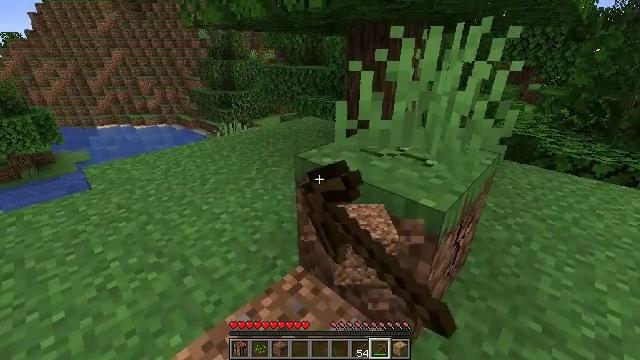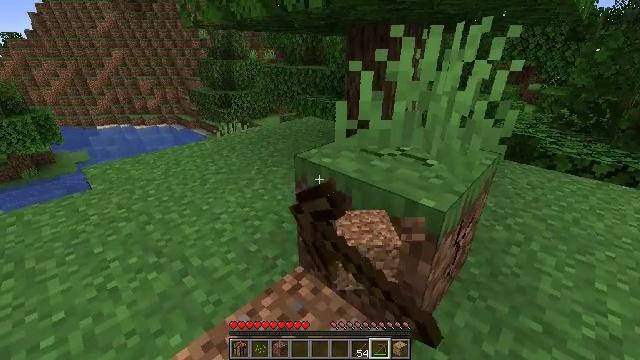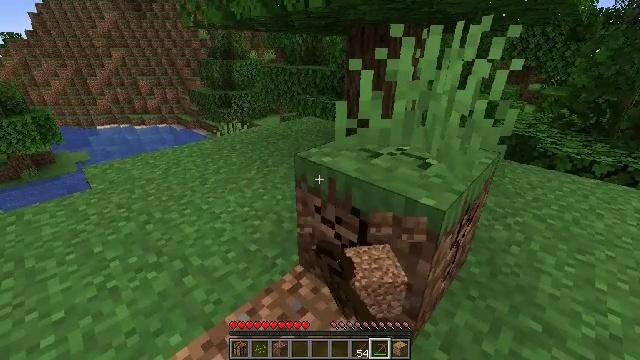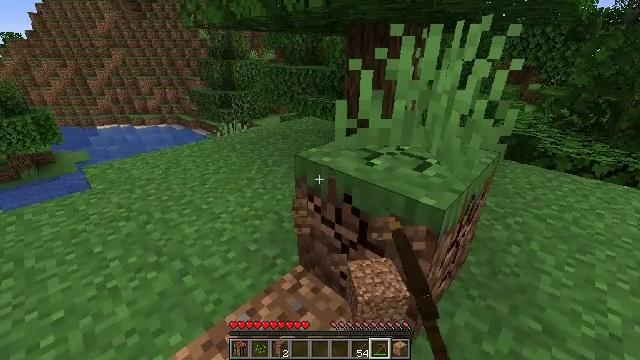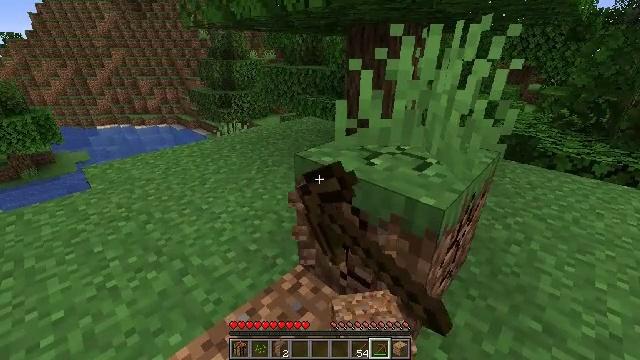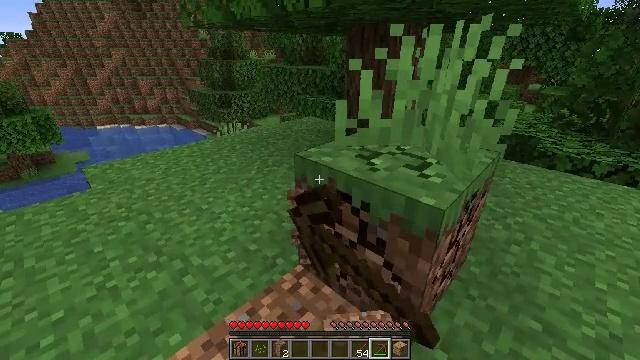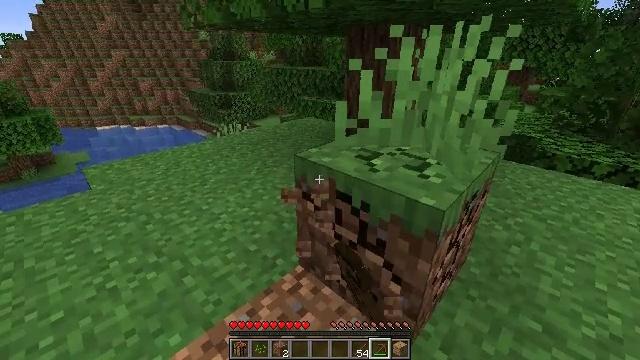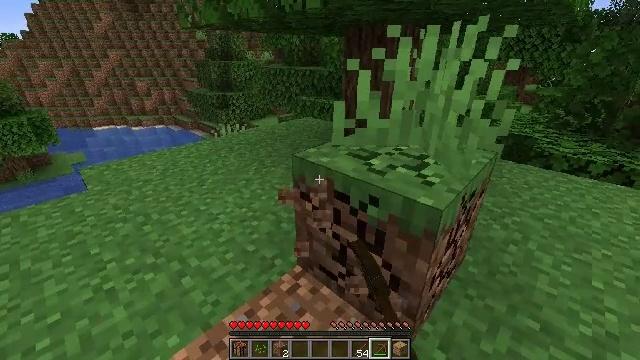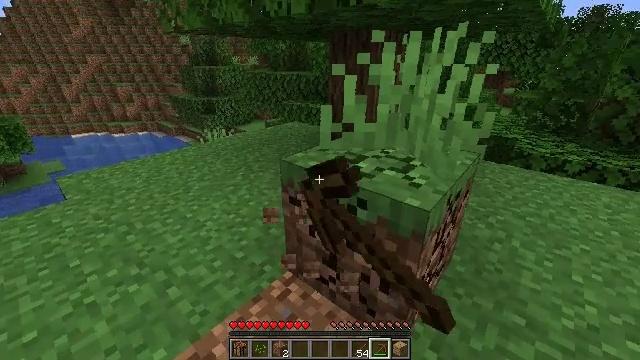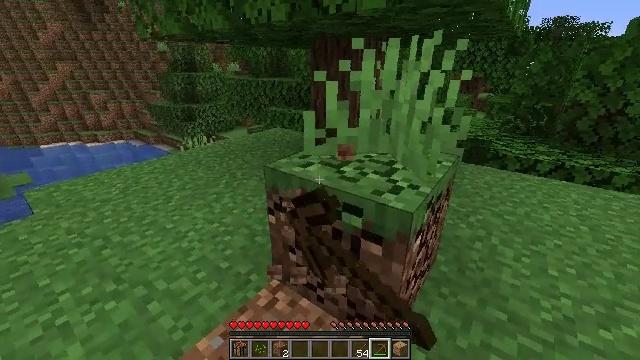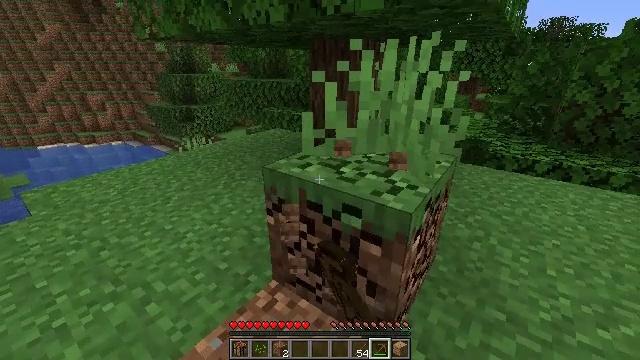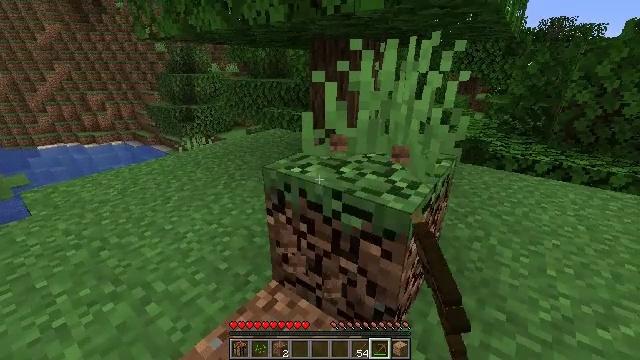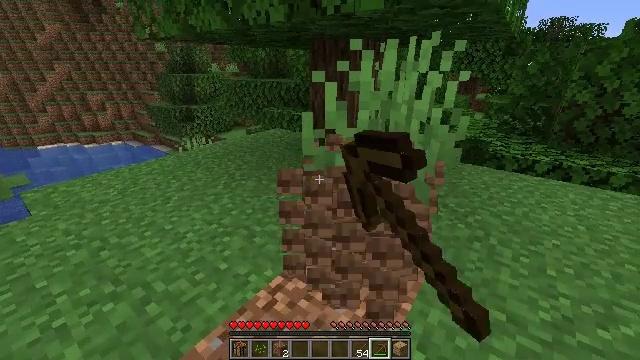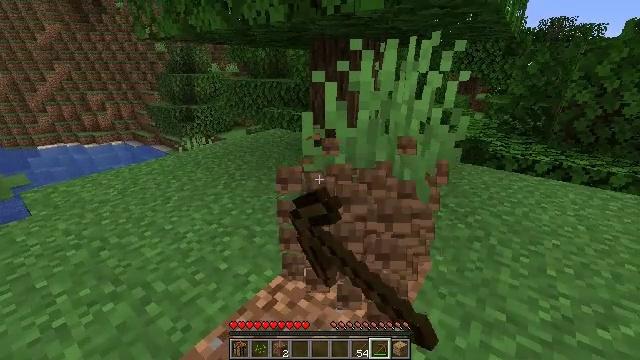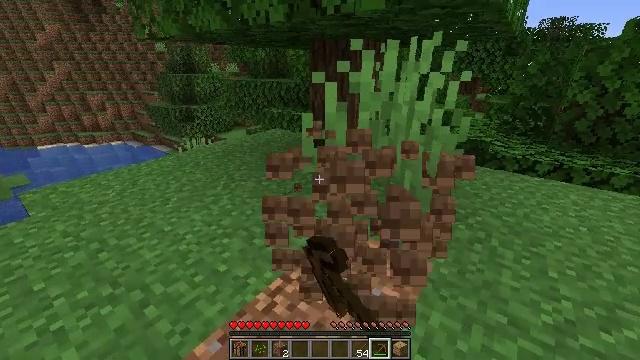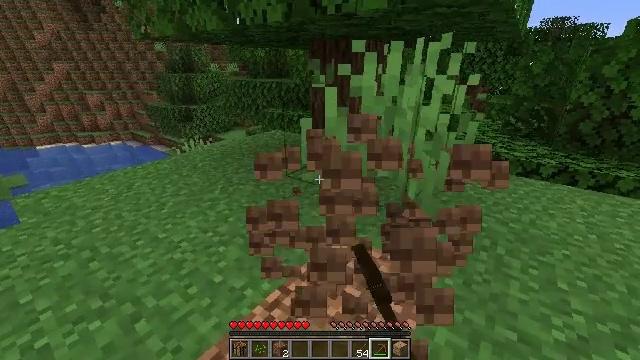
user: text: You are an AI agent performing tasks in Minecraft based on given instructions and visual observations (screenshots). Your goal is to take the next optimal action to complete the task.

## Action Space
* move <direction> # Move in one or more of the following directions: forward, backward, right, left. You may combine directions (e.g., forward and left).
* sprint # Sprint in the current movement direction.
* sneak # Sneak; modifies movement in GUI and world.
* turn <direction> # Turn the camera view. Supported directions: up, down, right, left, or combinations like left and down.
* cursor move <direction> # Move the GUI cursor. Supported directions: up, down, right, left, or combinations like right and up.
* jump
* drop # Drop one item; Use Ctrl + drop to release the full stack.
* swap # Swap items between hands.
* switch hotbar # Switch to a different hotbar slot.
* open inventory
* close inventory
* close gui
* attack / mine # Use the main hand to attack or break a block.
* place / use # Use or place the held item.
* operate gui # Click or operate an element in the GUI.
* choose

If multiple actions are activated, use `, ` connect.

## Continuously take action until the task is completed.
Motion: motion action
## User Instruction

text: Mine grass block from the ground.
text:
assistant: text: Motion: attack / mine
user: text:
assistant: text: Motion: attack / mine
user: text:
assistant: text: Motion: attack / mine
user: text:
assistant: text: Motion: attack / mine
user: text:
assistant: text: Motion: attack / mine
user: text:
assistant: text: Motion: attack / mine
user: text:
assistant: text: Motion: attack / mine
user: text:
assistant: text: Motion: turn right, attack / mine
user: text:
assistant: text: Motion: turn right and up, attack / mine
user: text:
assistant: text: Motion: attack / mine
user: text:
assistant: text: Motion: attack / mine
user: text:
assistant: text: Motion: attack / mine
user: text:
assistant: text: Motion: attack / mine
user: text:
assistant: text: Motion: move forward, attack / mine
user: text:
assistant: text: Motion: move forward, attack / mine
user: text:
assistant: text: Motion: move forward, attack / mine
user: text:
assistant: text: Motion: move forward, attack / mine
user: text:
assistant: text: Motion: move forward, attack / mine
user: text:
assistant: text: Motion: move forward, attack / mine
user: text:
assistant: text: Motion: move forward and move left
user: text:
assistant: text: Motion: move forward and move left, turn left
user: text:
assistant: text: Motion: move forward and move left, turn left
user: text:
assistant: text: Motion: move forward and move left, turn left
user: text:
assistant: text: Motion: move forward and move left, turn left and down
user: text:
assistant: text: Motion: move forward and move left, turn left
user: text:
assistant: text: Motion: move forward and move left
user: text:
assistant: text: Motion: move forward and move left, turn left
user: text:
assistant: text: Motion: move forward
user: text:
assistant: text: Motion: move forward
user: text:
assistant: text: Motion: move forward